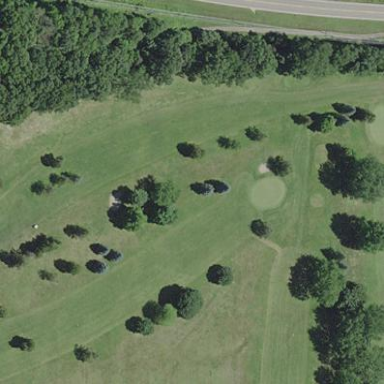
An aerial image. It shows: Grassy area designated as golf fairway.